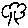
Label: tree